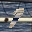
Label: 1